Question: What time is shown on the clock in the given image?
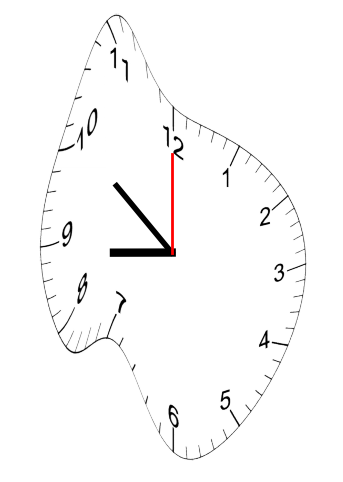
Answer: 08:51:00